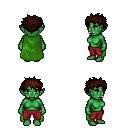
a pixel art fantasy rpg character, female body template, orc, green skin, green cape, red pants, brown bedhead hairstyle, four views (front, back, left, right), 2x2 character sprite sheet, small pixel art, hard edges, no anti-aliasing